Field crop: tomato
Growth stage: 2
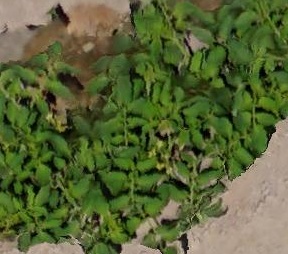
Species: tomato